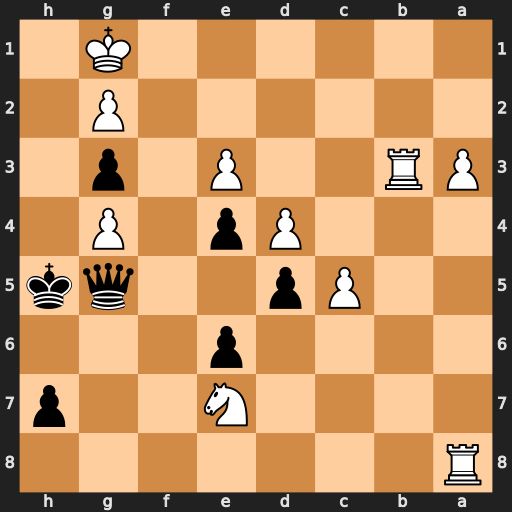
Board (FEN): R7/4N2p/4p3/2Pp2qk/3Pp1P1/PR2P1p1/6P1/6K1
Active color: b
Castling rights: -
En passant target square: -
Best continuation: Qxg4 Rb1 Qe2 Kh1 Qxe3